Aerial crown-view tile of a tropical tree (Barro Colorado Island, Panama), acquired 20250818:
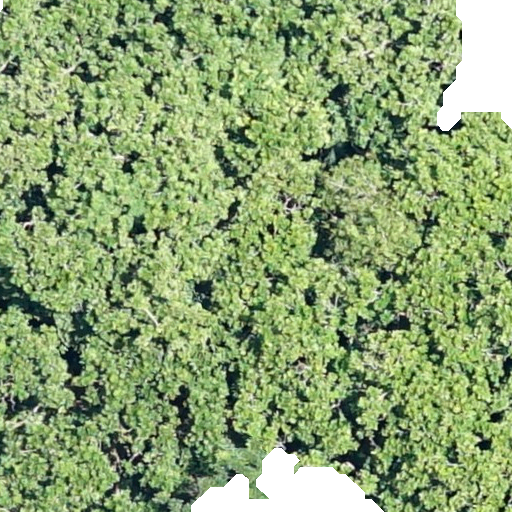
Species: Anacardium excelsum
GBIF accepted scientific name: Anacardium excelsum
Crown area: 519.562 m²